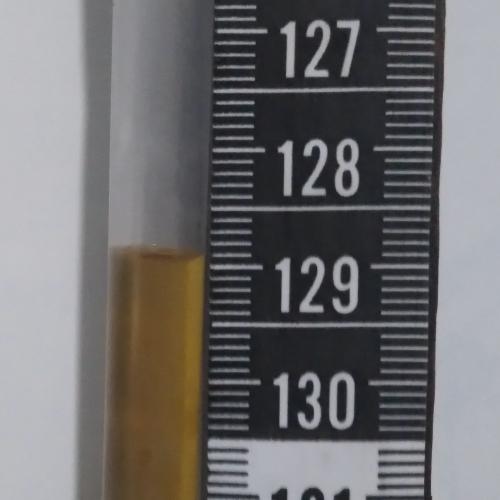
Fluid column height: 128.9 cm